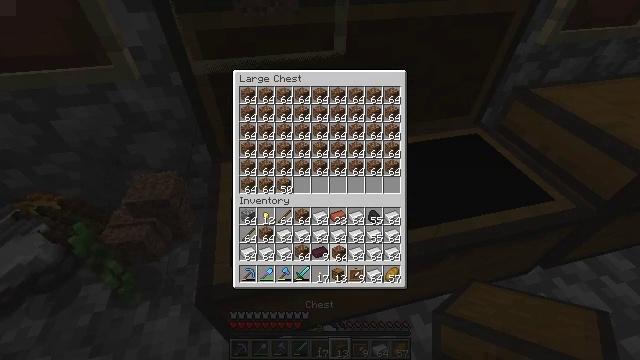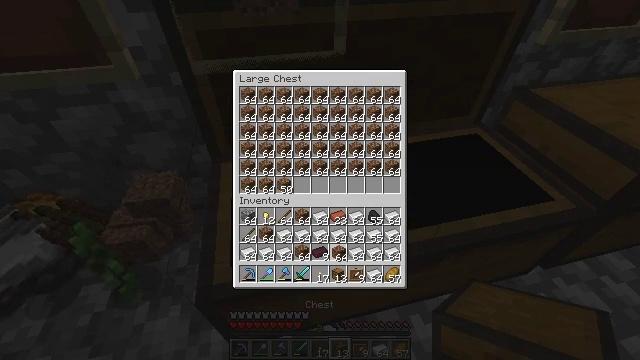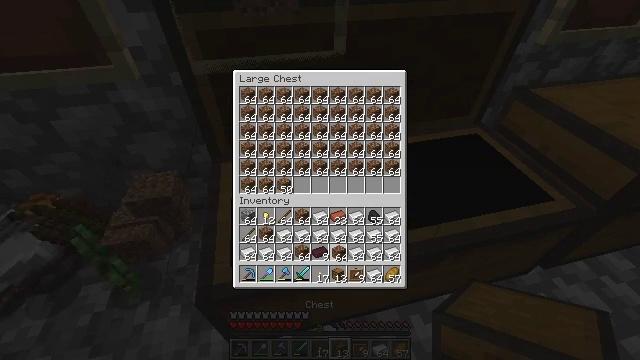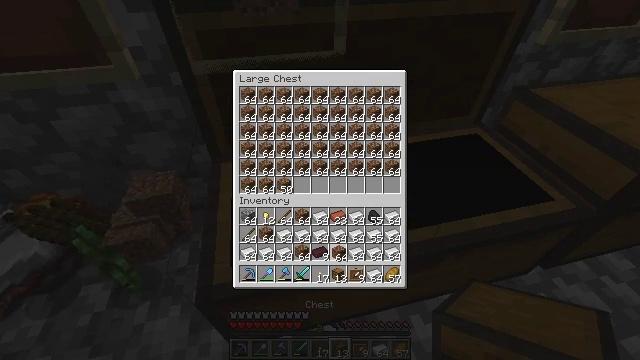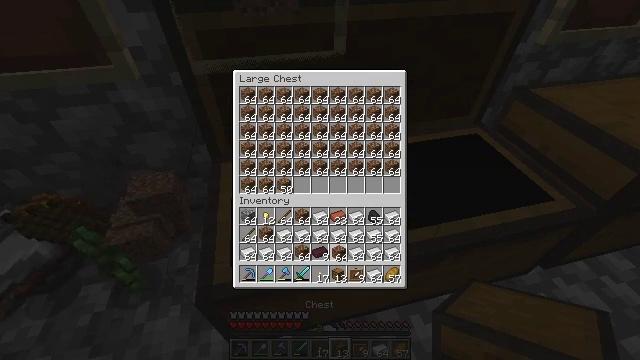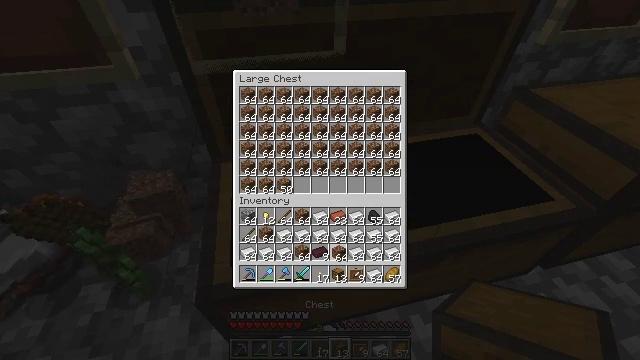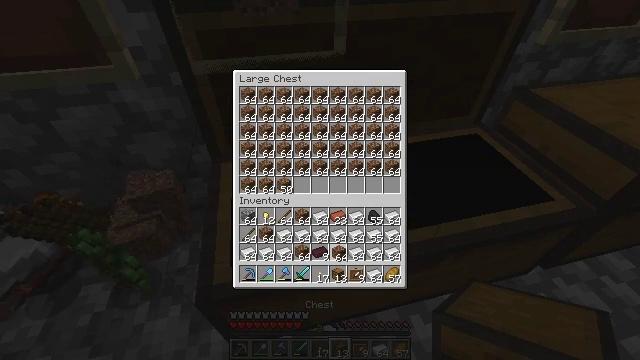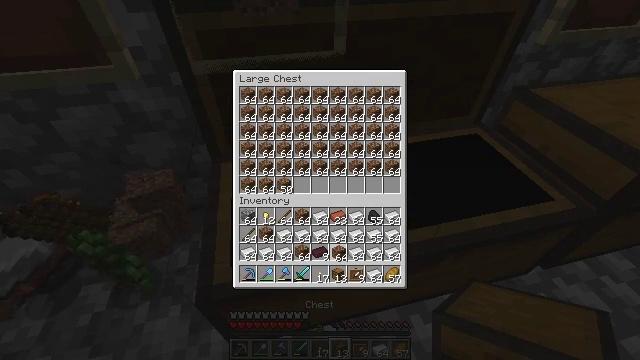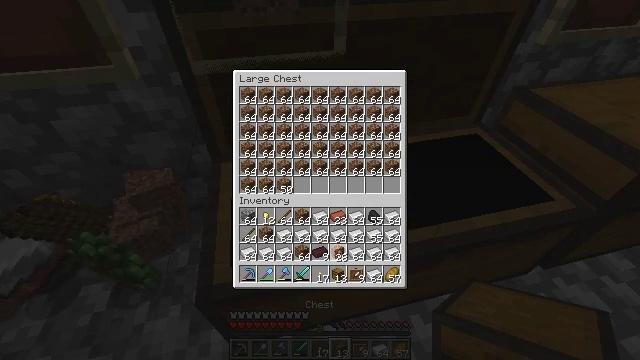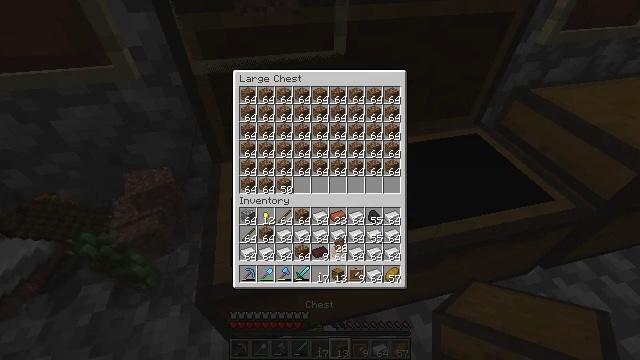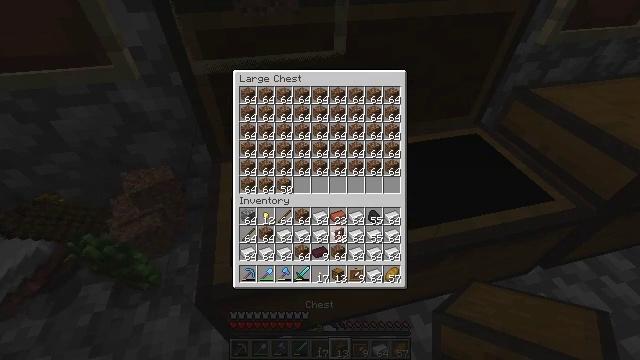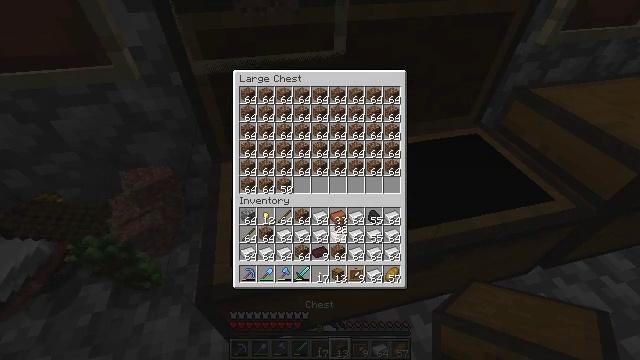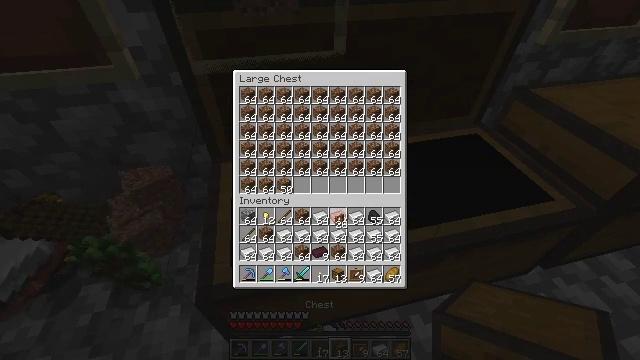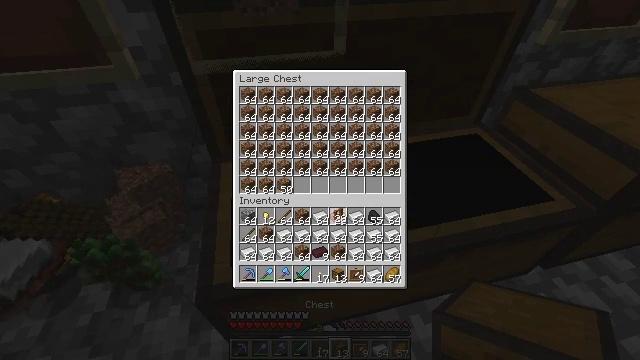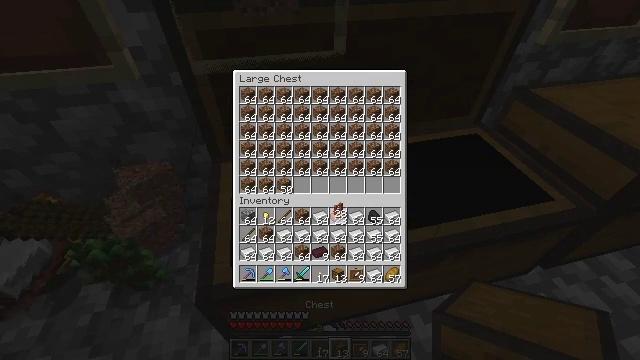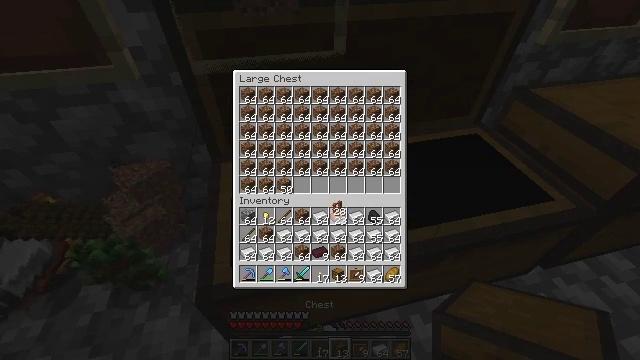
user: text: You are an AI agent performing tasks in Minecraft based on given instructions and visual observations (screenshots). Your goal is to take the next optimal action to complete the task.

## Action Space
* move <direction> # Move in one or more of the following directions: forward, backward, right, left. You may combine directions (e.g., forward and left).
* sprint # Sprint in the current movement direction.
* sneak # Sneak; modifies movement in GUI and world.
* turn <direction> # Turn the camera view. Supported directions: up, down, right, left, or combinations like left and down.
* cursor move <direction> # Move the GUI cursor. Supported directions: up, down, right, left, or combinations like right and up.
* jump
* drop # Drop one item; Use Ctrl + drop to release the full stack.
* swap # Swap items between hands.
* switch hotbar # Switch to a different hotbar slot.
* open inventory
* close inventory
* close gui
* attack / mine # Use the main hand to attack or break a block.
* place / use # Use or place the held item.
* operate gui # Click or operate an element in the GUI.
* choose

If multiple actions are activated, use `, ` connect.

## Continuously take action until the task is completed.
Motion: motion action
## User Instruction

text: Drop an acacia fence.
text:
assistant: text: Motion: no_op
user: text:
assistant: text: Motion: no_op
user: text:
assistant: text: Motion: no_op
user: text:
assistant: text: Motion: no_op
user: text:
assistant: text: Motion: no_op
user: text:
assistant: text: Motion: operate gui
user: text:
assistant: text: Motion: operate gui
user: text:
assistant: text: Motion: no_op
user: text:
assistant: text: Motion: cursor move up
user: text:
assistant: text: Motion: cursor move up
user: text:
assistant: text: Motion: cursor move up
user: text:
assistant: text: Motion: no_op
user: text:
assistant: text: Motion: no_op
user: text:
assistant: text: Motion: no_op
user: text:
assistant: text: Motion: no_op
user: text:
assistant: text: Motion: no_op
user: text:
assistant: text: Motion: no_op
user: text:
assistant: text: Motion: no_op
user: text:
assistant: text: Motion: no_op
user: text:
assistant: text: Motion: no_op
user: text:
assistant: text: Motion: cursor move right
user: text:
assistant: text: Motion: cursor move right
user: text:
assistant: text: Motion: cursor move right and down
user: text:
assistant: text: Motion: cursor move right and down
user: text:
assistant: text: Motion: cursor move right
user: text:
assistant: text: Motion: cursor move right and down, choose
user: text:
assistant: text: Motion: choose
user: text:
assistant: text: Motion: choose
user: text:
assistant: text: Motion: no_op
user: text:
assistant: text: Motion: no_op